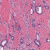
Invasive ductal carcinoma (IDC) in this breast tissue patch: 1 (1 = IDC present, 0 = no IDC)